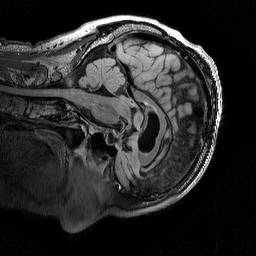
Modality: T2w
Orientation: sagittal
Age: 64
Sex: male
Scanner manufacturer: siemens
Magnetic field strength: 3 T
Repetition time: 5 s
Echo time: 0.386 s